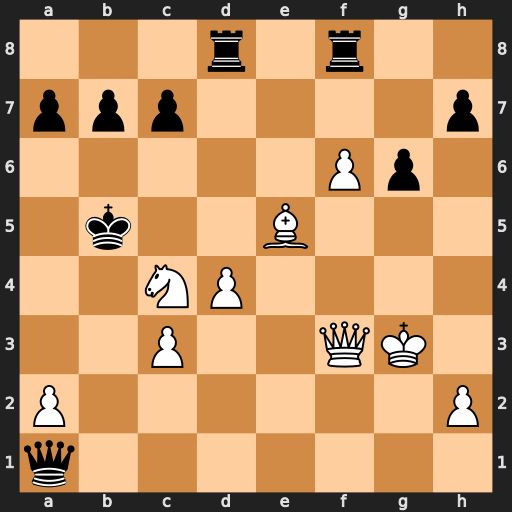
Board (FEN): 3r1r2/ppp4p/5Pp1/1k2B3/2NP4/2P2QK1/P6P/q7
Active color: w
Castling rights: -
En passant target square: -
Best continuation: Qxb7+ Kxc4 Qa6+ Kd5 c4+